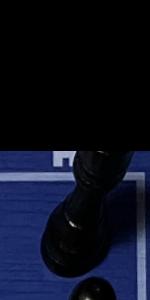
Label: Rook_Black